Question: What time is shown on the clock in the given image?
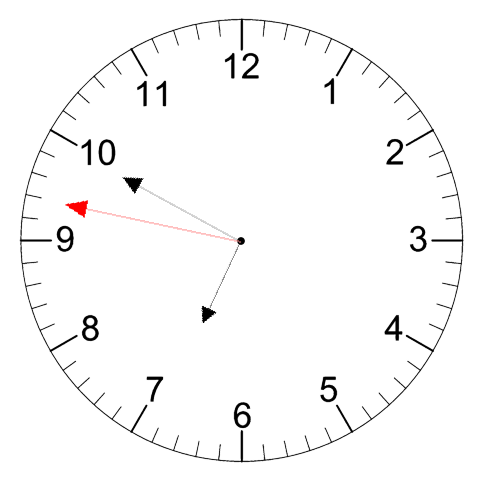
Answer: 06:49:47